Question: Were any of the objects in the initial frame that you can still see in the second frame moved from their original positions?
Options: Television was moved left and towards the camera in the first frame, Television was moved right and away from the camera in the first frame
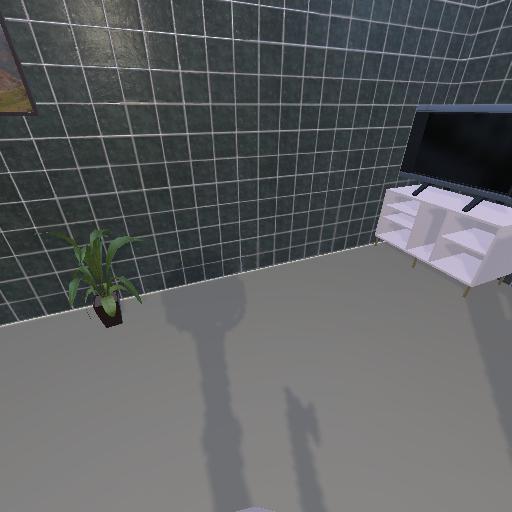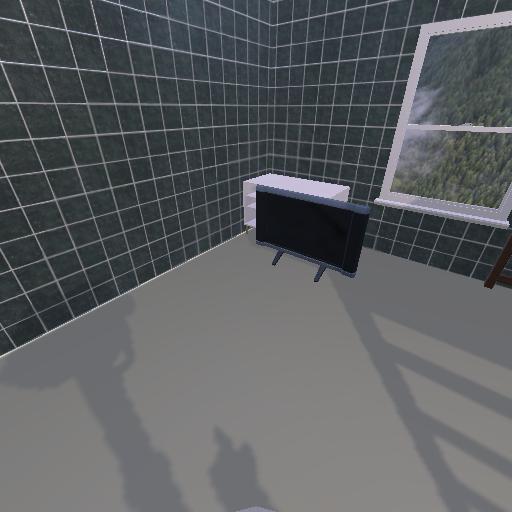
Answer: Television was moved left and towards the camera in the first frame